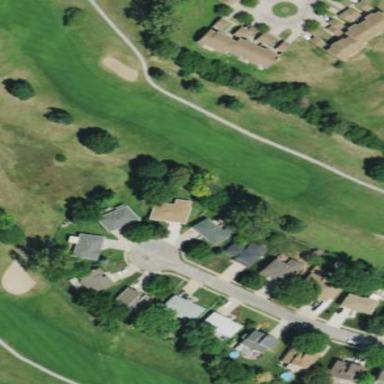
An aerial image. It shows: Grassy area designated as golf fairway.